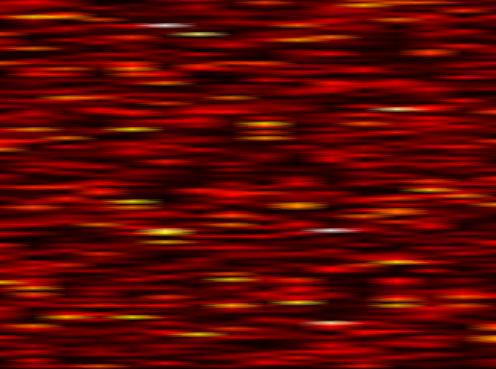
Label: FOFDM